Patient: sex M, age 58
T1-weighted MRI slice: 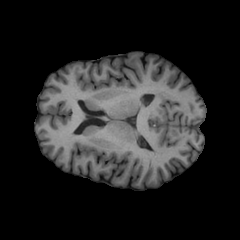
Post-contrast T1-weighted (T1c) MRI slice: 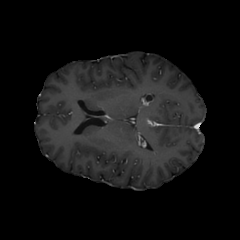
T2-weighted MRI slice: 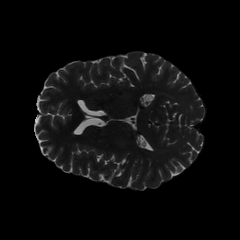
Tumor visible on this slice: no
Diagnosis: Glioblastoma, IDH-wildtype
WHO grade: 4